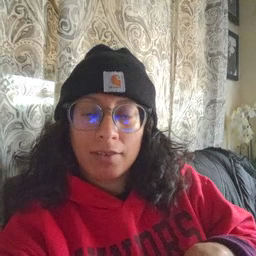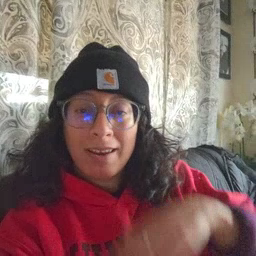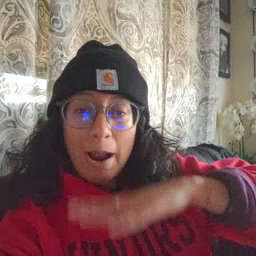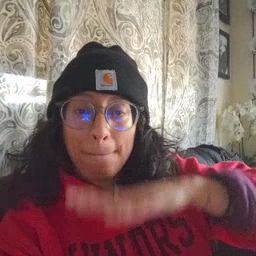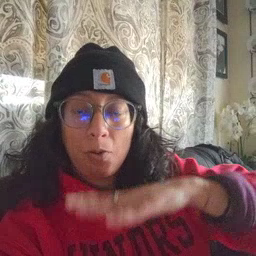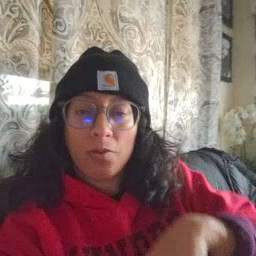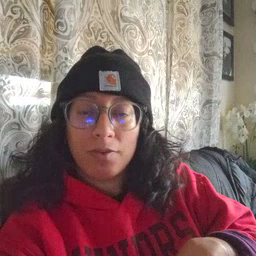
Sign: table